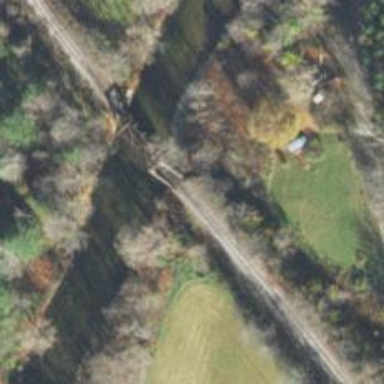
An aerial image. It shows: Railway bridge.